Interaction volume radius: 5 \u00c5
Interaction volume height: 10 \u00c5
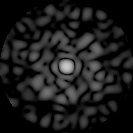
Disorder parameter: 0.8536